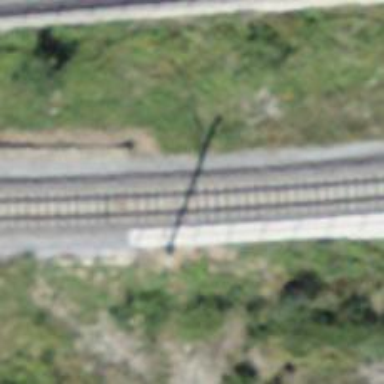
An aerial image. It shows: Narrow-gauge railway with electrified contact line.